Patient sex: M
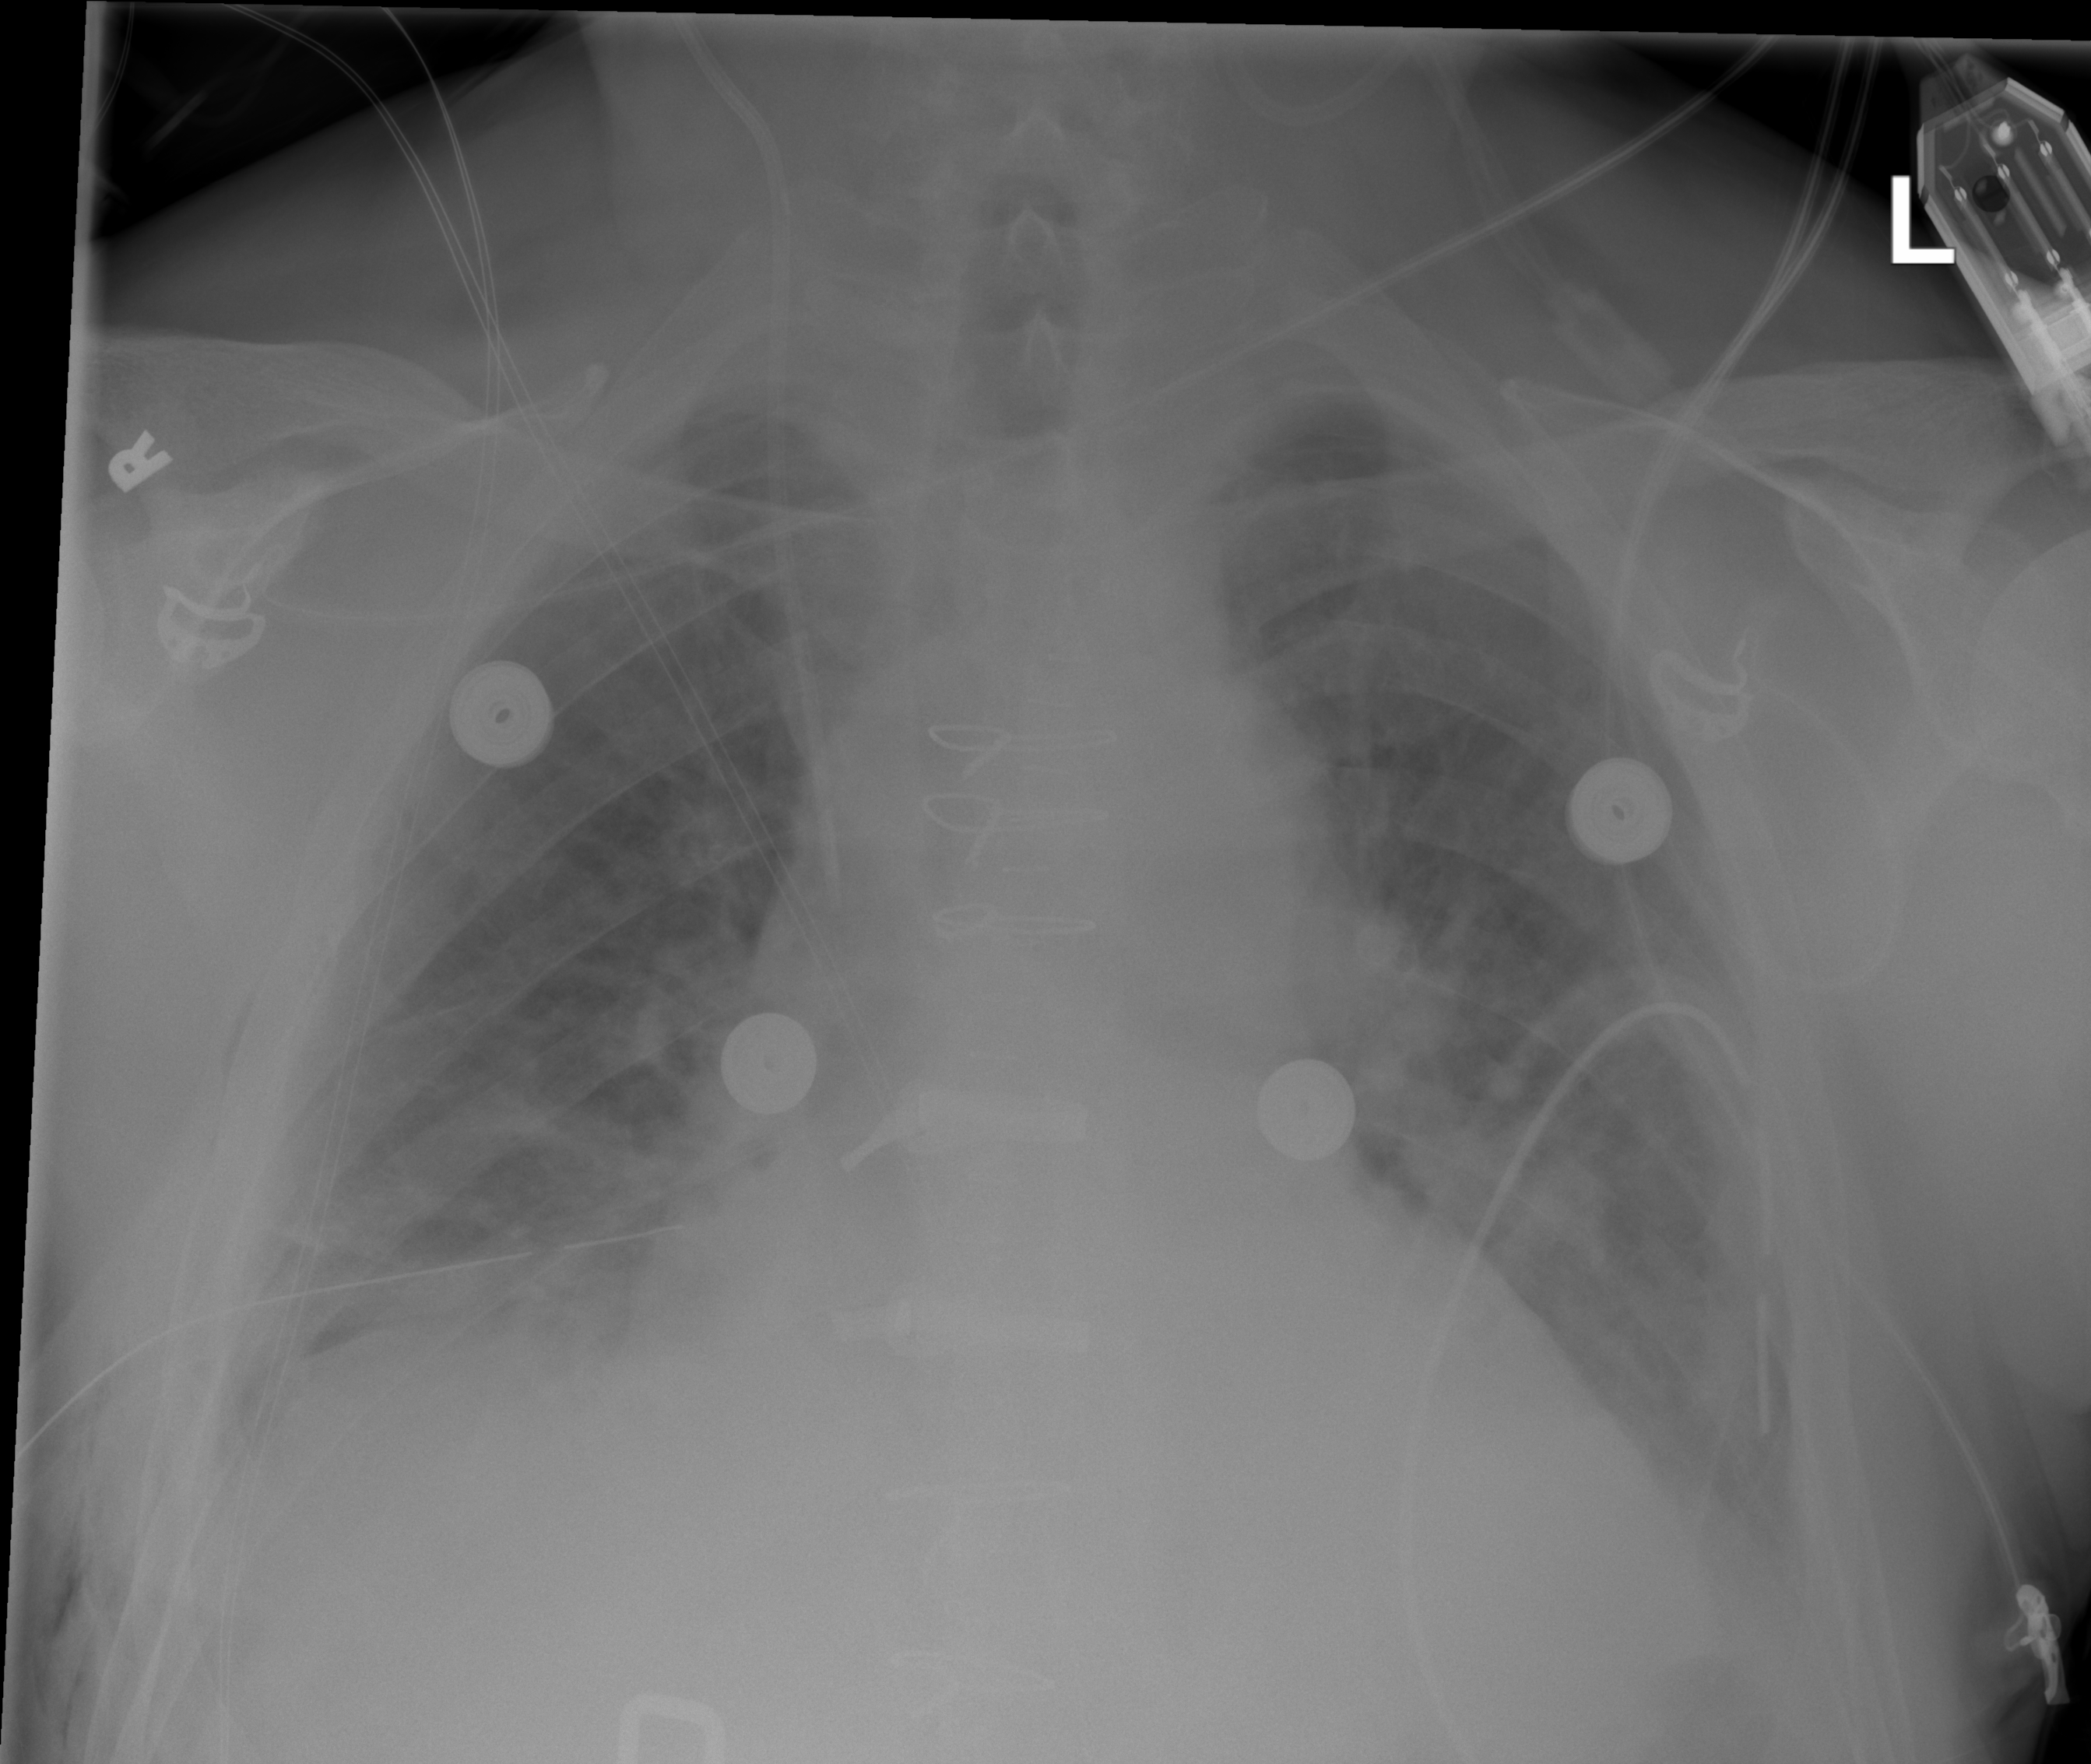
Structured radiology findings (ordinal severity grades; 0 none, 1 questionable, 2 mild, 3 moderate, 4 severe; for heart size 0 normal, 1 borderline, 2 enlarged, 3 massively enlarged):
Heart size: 0
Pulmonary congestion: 2
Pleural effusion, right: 1
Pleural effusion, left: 1
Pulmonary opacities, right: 1
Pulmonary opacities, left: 0
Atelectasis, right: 2
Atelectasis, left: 0